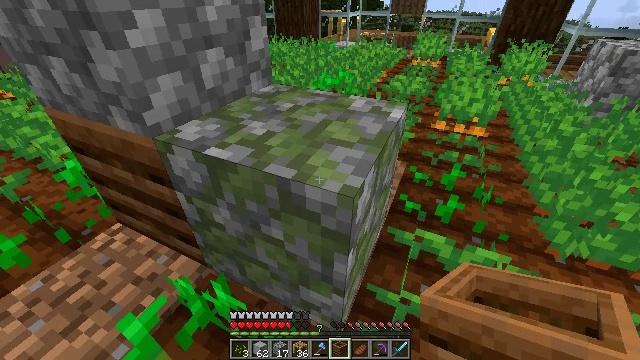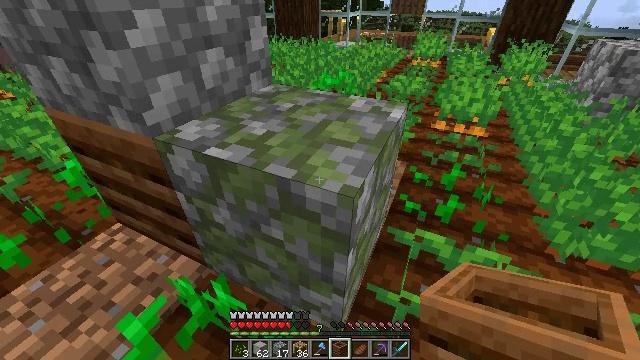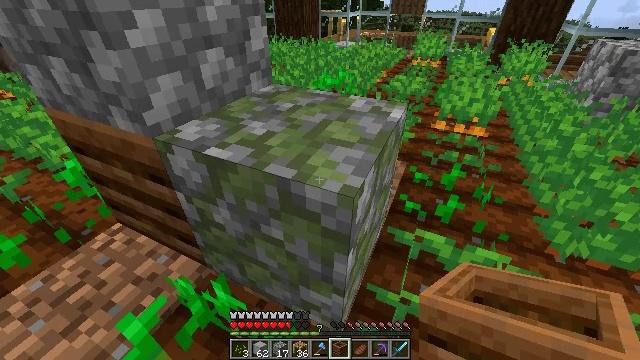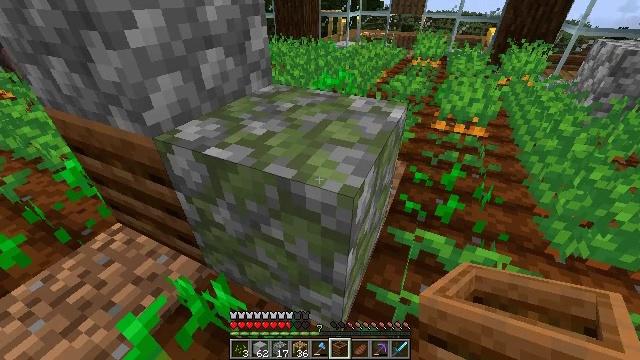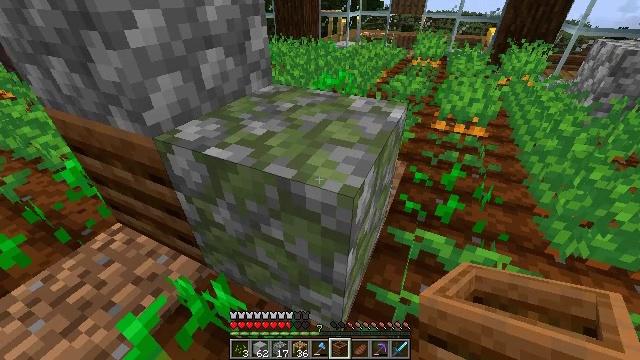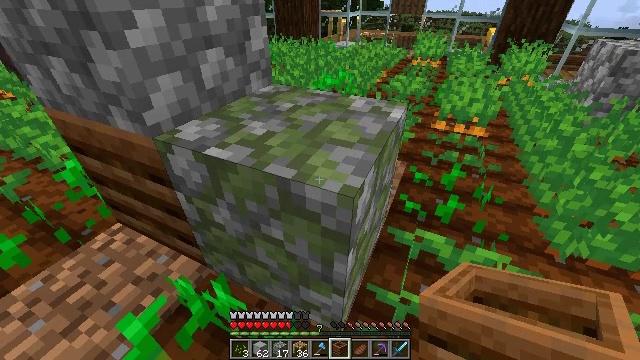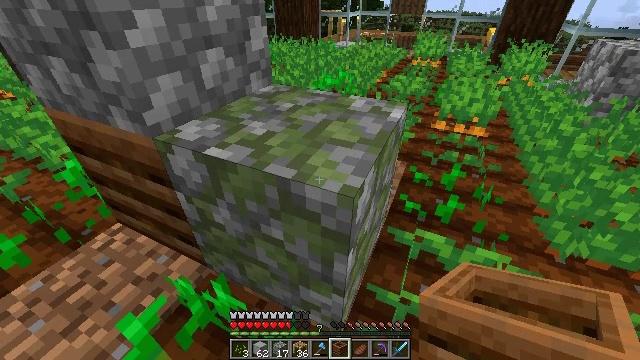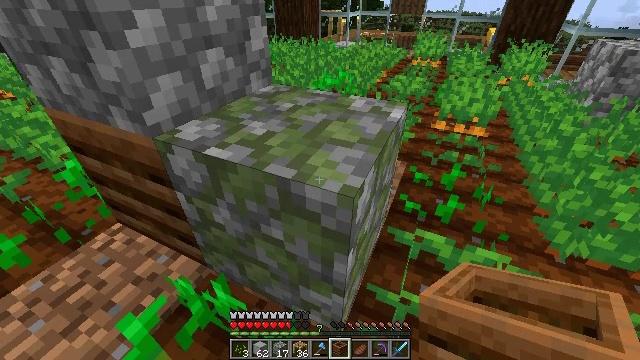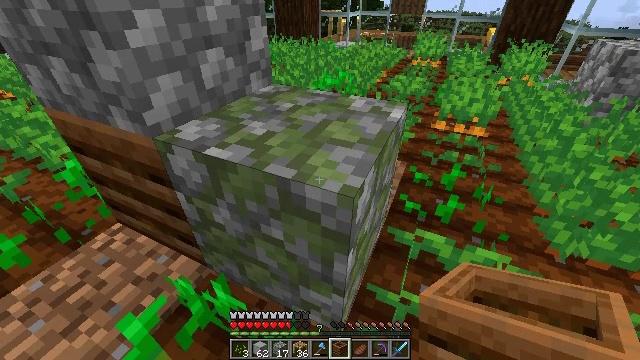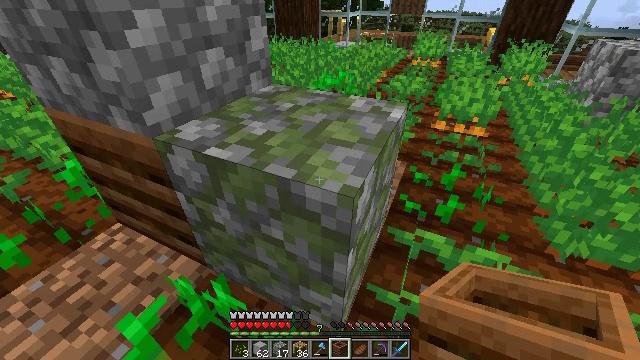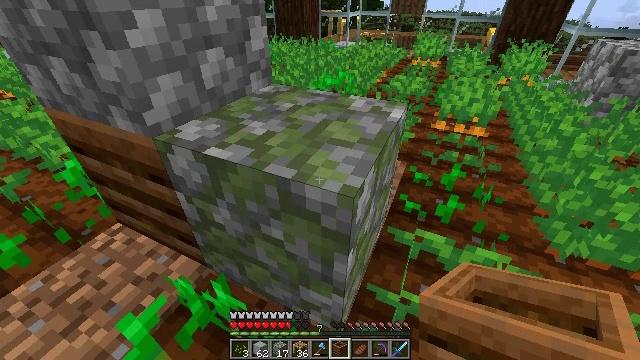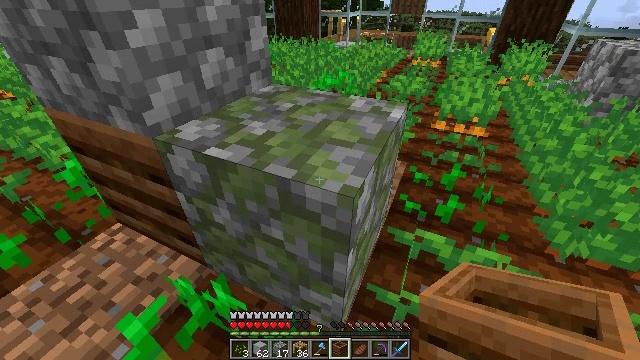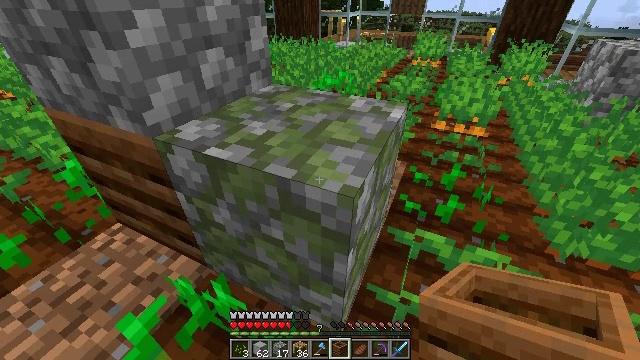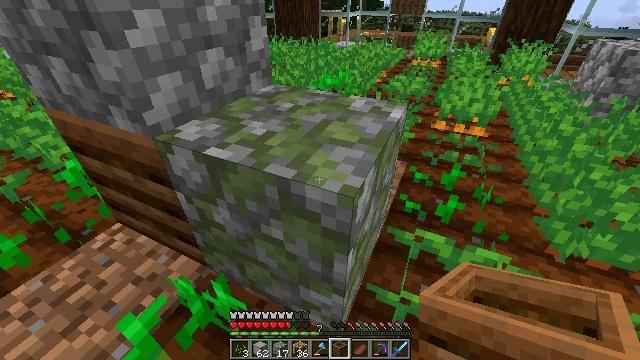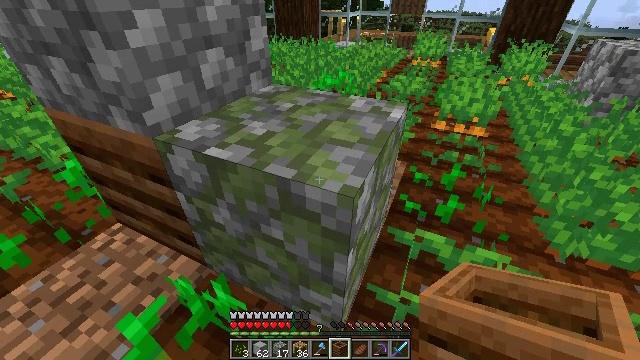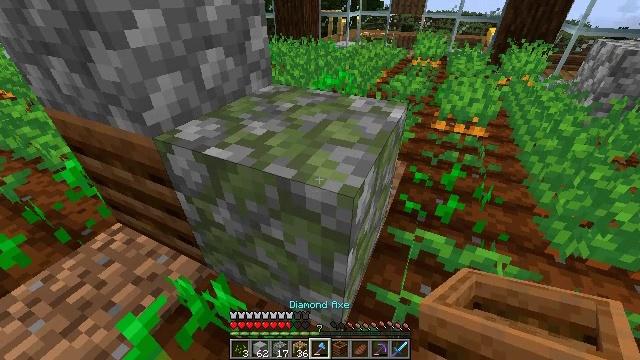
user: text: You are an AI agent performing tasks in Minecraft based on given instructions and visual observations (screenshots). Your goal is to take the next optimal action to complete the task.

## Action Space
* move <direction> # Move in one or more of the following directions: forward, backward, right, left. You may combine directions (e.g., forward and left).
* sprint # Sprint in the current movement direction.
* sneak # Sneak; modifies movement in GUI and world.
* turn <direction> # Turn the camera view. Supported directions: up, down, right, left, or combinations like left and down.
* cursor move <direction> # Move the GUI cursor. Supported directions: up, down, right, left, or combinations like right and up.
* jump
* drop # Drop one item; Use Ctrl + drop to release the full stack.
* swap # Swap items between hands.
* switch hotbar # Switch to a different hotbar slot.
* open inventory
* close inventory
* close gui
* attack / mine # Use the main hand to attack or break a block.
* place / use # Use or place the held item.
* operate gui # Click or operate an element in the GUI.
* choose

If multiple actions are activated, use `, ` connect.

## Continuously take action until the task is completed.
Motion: motion action
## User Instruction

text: Mine the mossy cobblestone underground.
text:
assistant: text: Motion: no_op
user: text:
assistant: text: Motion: no_op
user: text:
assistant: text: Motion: no_op
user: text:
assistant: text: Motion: no_op
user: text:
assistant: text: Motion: no_op
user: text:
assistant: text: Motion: no_op
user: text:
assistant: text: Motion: no_op
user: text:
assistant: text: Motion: no_op
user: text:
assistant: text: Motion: no_op
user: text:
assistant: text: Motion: no_op
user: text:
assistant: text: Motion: no_op
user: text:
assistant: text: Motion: no_op
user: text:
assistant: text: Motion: no_op
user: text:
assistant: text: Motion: no_op
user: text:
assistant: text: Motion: no_op
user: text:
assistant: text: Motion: no_op
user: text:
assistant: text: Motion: no_op
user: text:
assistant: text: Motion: no_op
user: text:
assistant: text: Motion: no_op
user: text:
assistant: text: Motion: no_op
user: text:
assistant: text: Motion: no_op
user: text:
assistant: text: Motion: no_op
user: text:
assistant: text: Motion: no_op
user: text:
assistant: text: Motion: no_op
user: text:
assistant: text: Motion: no_op
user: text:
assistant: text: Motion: no_op
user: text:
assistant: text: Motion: no_op
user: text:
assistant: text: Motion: no_op
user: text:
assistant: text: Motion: no_op
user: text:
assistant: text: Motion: no_op